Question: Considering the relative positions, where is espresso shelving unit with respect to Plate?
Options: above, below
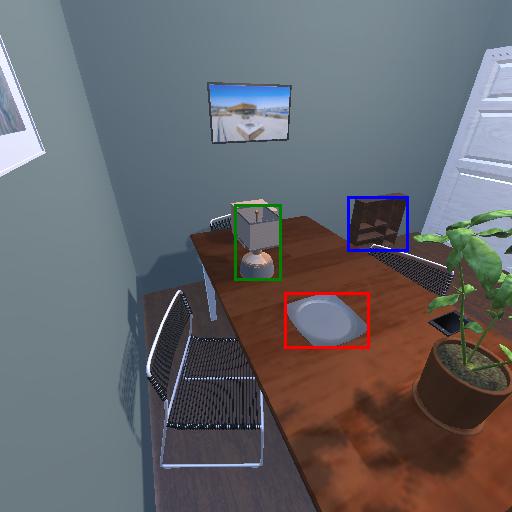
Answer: above